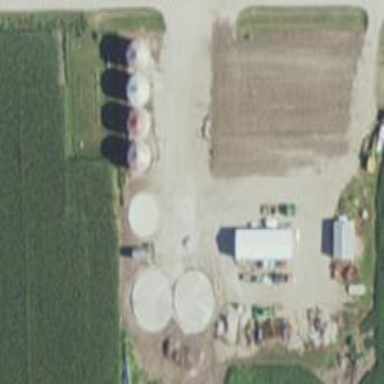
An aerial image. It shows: Silo.